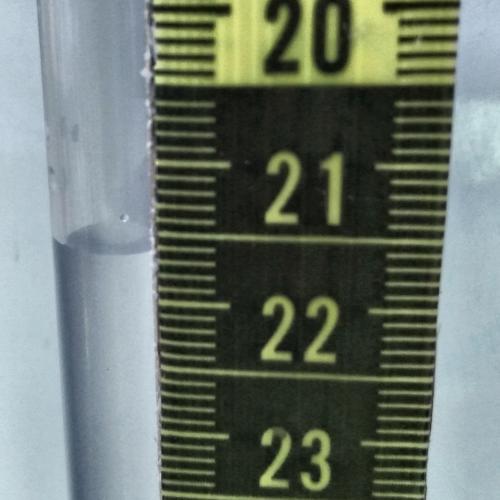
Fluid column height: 21.6 cm